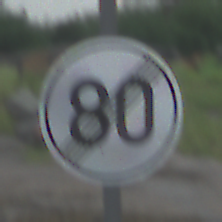
Verkehrszeichen: EndeGeschwindigkeit80
Umgebung: Outdoor, Nature
Tageszeit: MorningAfternoon
Wetter: PartlyCloudy
Licht: Natural
Jahreszeit: NotSpecified
Kontrast: LowContrast